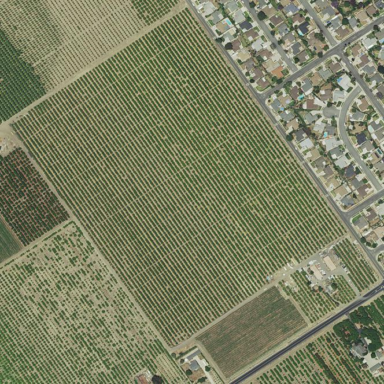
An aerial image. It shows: Orchard with lemon trees.